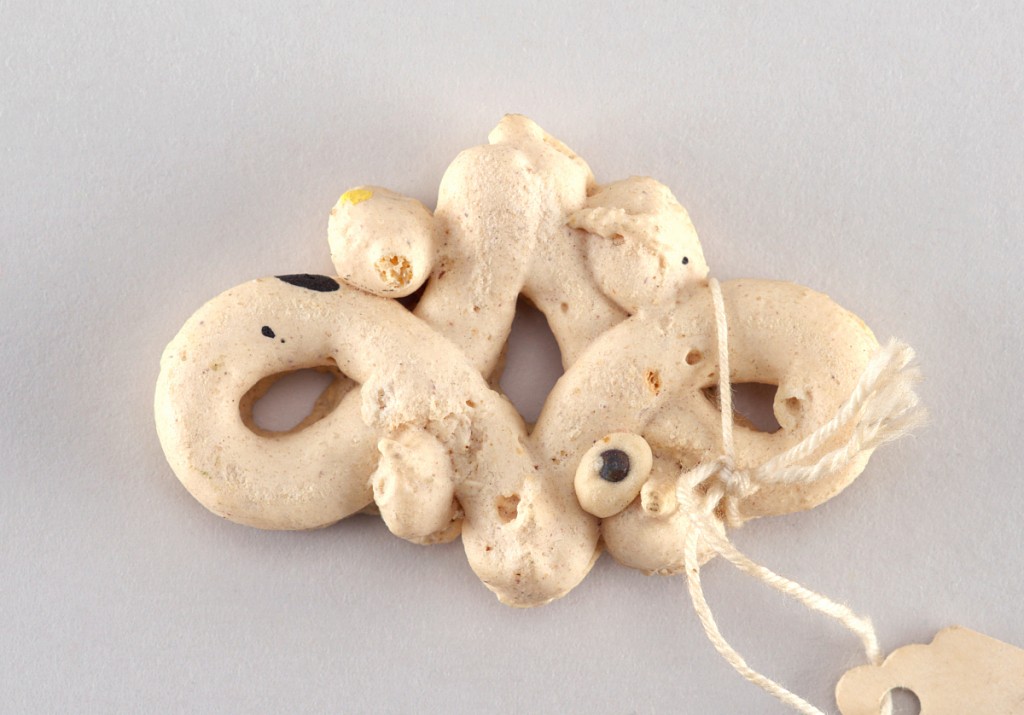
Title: Ornament, Christmas tree
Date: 1850–99
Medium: Dough
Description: Symmetrical loop.